Question: I have a problem with my PHP code to retrieve information from a SQL database, the data base looks like

My code looks like:
'''
$query="SELECT nDeCand FROM 'candidats'";
$res=mysql_query($query);
$row = mysql_fetch_row($res,MYSQL_NUM);
$num= count($row);
echo "Printed Array: </br>";
echo "<pre>";
print_r($row);
echo "</pre>";
'''
And it prints:
Array
(
[0] => 24567
)
I need it to retrieve all the numbers in nDeCand, not only the first one.
Can anybody explain why it isn't doing it?
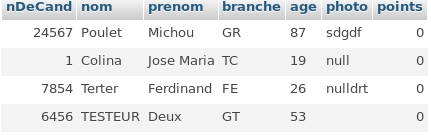
Answer: You are only fetching the first row and accessing the value. You need to loop through all the rows. The mysql_fetch_assoc() increments the pointer to the next row each time it is invoked in the while loop. This way you are able to access all the rows. This is the code:-
'''
$result=mysql_query($query);
while($row = mysql_fetch_assoc($result))
{
echo $row['nDeCand'];
}
'''